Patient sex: M
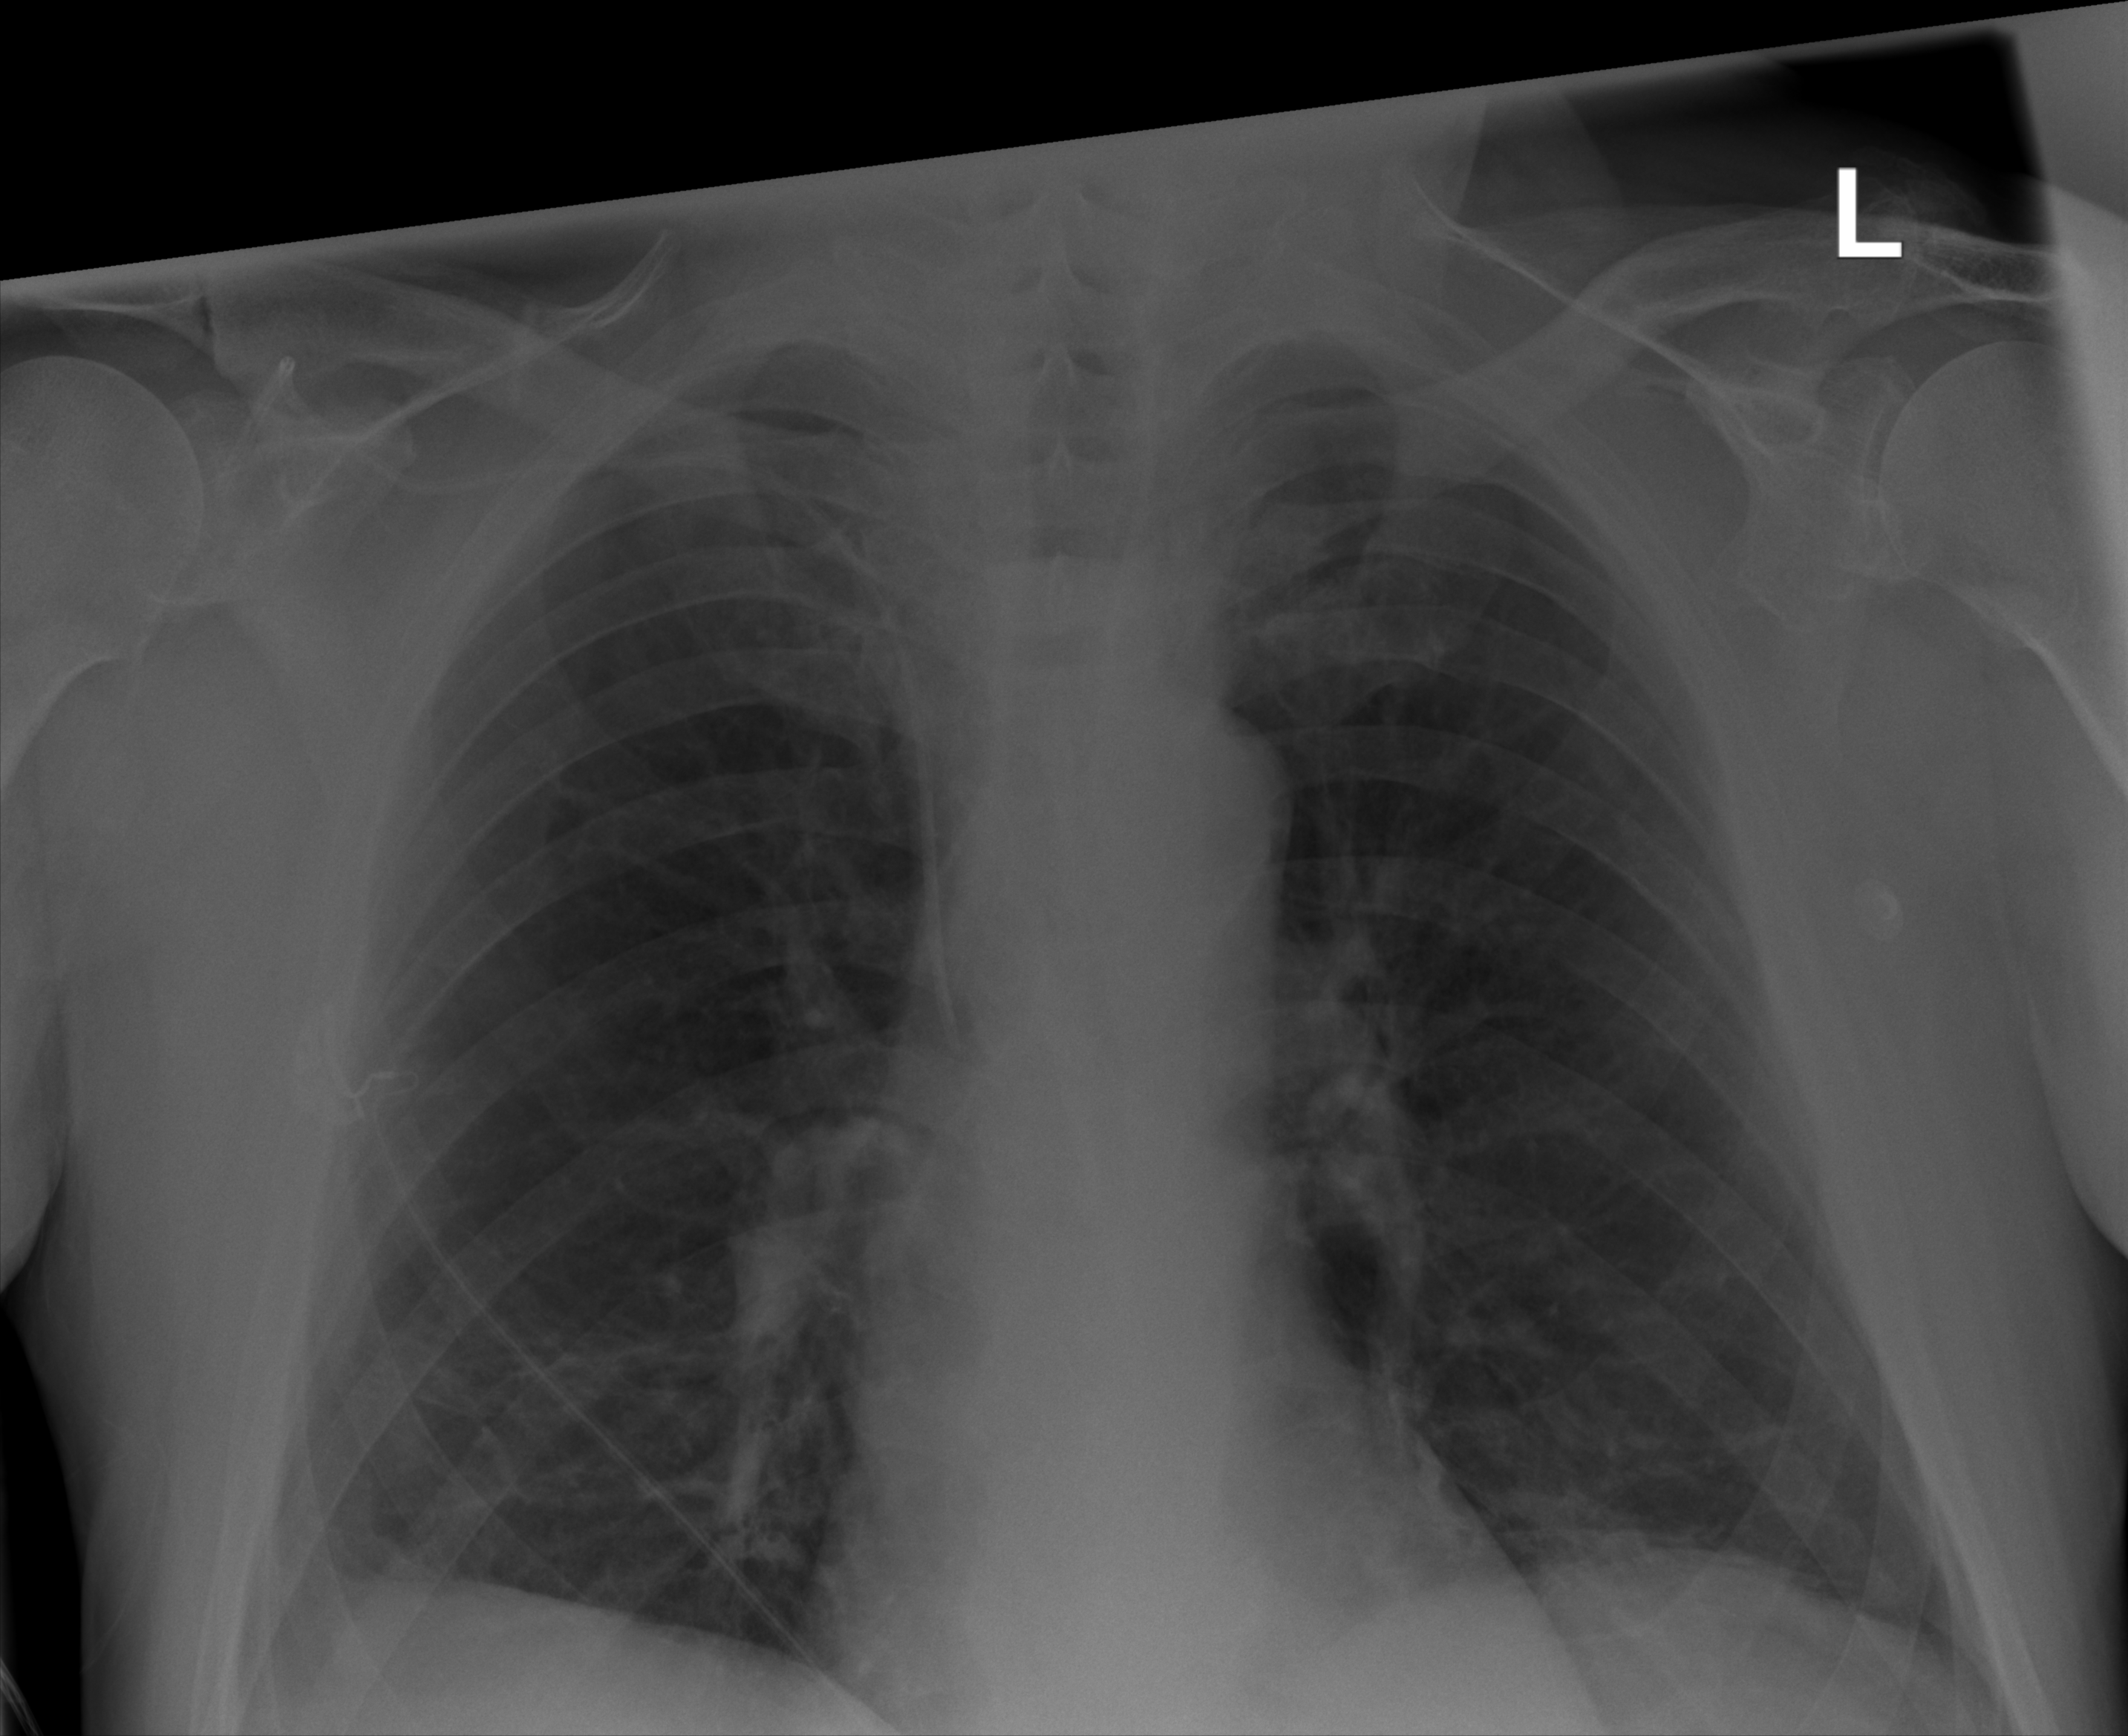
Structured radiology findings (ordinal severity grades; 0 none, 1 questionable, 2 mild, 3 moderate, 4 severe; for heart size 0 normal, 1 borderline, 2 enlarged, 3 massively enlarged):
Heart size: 0
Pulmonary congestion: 0
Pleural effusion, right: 2
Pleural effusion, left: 0
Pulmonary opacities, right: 0
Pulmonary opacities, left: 0
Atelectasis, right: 2
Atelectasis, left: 0